Question: I just generated a ad hoc distribution provisioning. I dragged this into xcode and then set my ad hoc build to be iphone distribution. Followed every single step in this <URL>. The issue is that when I follow this instruction to see my list of devices it doesn't even have a ProvisionedDevices key in the embedded.mobileprovison. The key goes something like this:
'''
<key>Entitlements</key>
<dict>
<key>application-identifier</key>
<string>8CH38P5X6X.*</string>
<key>get-task-allow</key>
<false/>
<key>keychain-access-groups</key>
<array>
<string>8CH38P5X6X.*</string>
</array>
</dict>
<key>ExpirationDate</key>
<date>2012-03-17T00:31:45Z</date>
<key>Name</key>
<string>Fever</string> //this is not my app name, how come it's here
<key>TimeToLive</key>
<integer>291</integer>
<key>UUID</key>
<string>101F3A06-B33C-411A-8173-A4CEAFF5E673</string>
<key>Version</key>
<string>101F3A06-B33C-411A-8173-A4CEAFF5E673</string>
<key>Version</key>
<integer>1</integer>
</dict>
</plist>
'''
The weirdest issue is that it has an app name in the , which is not my app name!! How is this even possible? Something is messed up..
This 8CH38P5X6X is also the App ID of my other app called Fever... how.. how is this possible. I've code signed adhoc using iphone distribution and it clearly says this:

I removed/clear the provisioning profile that I have for the Fever app, restart xcode, and tried to build the archive again and it works! Anyone ever have issues with multiple provisioning profile on your xcode being mixed up like this?
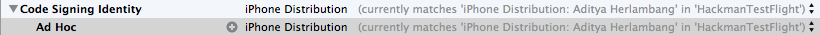
Answer: If anyone is having such issues, please delete all other distribution provisioning profile you have on your system.